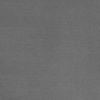
Label: dusty